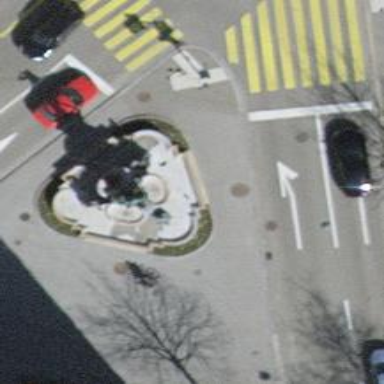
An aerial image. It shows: Beautiful fountain.